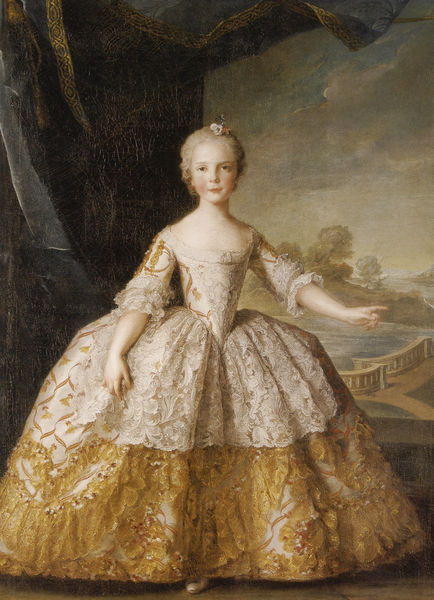
Titel: Isabelle de Bourbon-Parme als Kind
Künstler: Jean-Marc Nattier
Standort: Versailles
Institution: Musée National du Château de Versailles et de Trianon
Schlagwörter: baum, blau, fuß, gemälde, hand, haut, himmel, kopf, schatten, wasser, weiß, wolken, bäume, fluss, gelb, landschaft, mädchen, ocker, see, teich, blume, blumen, braun, elegant, fenster, finger, frankreich, frisur, geste, grau, haar, hell, hintergrund, kleid, licht, mund, nase, pastell, schmuck, schwarz, strasse, ausblick, blick, blüte, blüten, dame, gras, park, rasen, schloss, tuch, weg, wiese, wolke, beige, hochformat, muster, rock, teppich, jung, arm, arme, augen, barock, blass, gesicht, mensch, silber, spitze, ärmel, bildnis, hände, portrait, porträt, vorhang, öl, feld, felder, hügel, natur, wind, brücke, brüstung, gewässer, pfad, boden, figur, gewand, gold, haare, pose, reich, stickerei, stoff, adel, kind, rokkoko, spitzen, bühne, frontal, kinn, kontrast, prinzessin, rokoko, schulter, schultern, garten, perücke, infantin, taille, ruhig, wangen, haltung, backen, klein, französisch, ölgemälde, zeigefinger, face, jaune, ganzfigurig, robe, geländer, edel, zeigen, decolleté, cour, unterrock, balustrade, blanc, dunkler hintergrund, schuh, brokat, schuhspitzen, gestus, ausgestreckt, unterarm, manierismus, vue, repräsentation, reif, reichtum, fingerzeig, korsett, baldachin, fröhlich, adelig, himel, königin, van dyck, breit, aristocrate, décor, fleurs, lumière, ombre, paysage, doigt, fleur, main, reifrock, nattier, eau, ballkleid, klassisch, ocre, broderie, enfant, fille, fenêtre, rideau, apparat, prächtig, wies, zeigegestus, pont, fillette, jeune fille, visage, jardin, tenture, pied, doré, rosée, ausladend, dentelle, krönchen, vent, velasquez, infante, tissu, corset, noblesse, bassin, reine, luxe, noble, ballrobe, étang, ballustrade, lewitsky, monica, reichtung, xviii, or, mädchen kleid, princesse, étoffe, rambarde, dpogt, dorée, landschaftsbild im hintergrund, petite, 18e, mise en abyme, portrait d'apparat, geste déictique, en pieds, petite fille, pointer, portrait en pieds, portrait en pied, soulier, soierie, soierir, duchesse, étant, oré